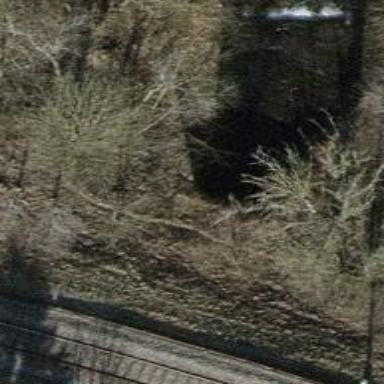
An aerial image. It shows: Culvert tunnel.